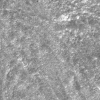
Atmospheric dust classification: not_dusty